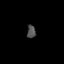
Tissue: lung
Cell type: Epithelial cells
Senescence score: 0.1679
Nuclear area (px): 111
Mean DAPI intensity: 77.414